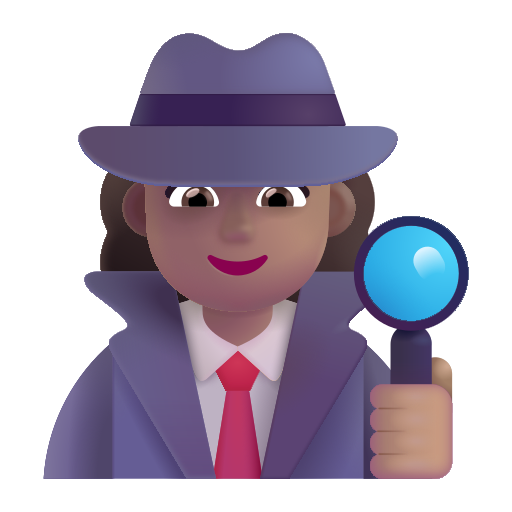
woman detective color